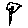
Label: flower